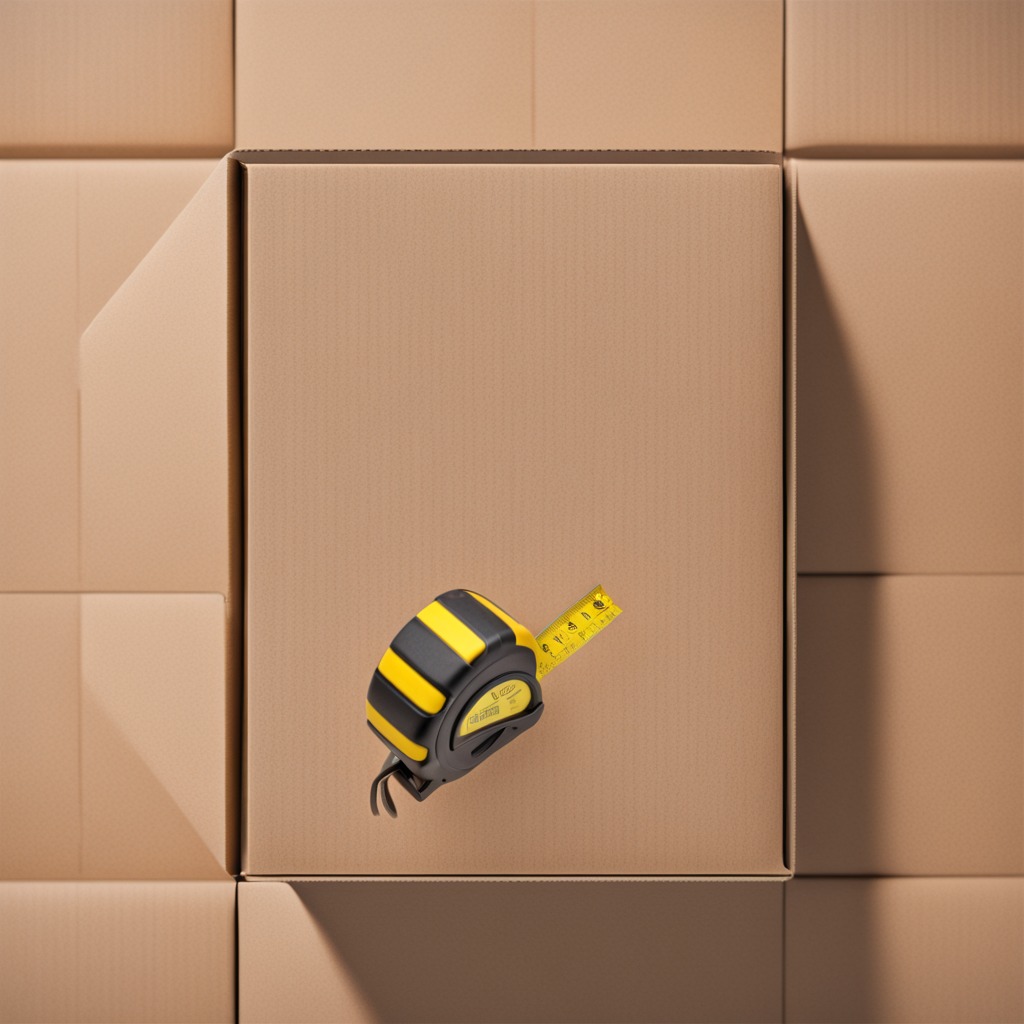
A measuring tape is lying on the cardboard box surface.